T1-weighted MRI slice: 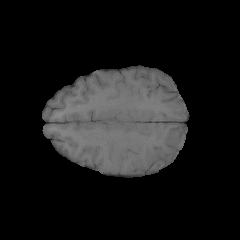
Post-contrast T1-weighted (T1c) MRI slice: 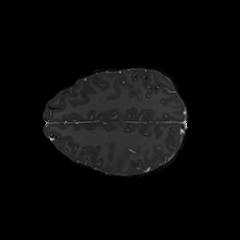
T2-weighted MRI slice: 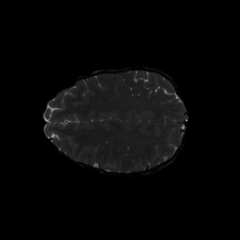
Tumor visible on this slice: no